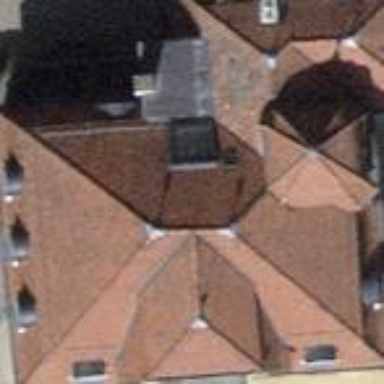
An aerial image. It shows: House with mansard roof shape.